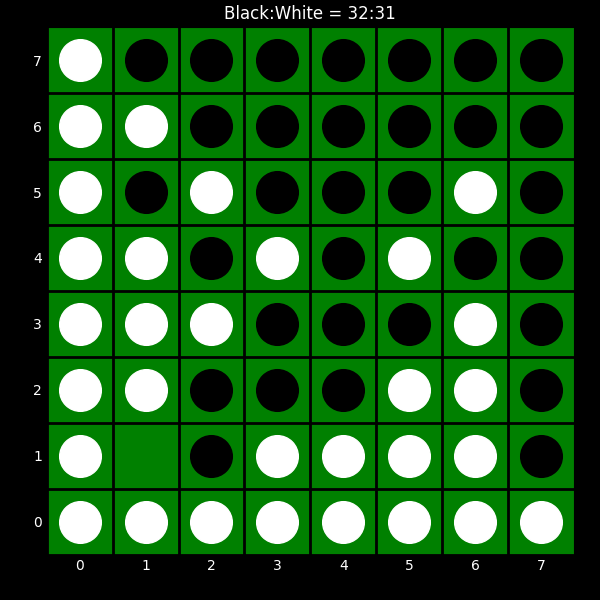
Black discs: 32
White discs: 31